Field crop: maize
Growth stage: 2
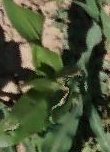
Species: maize